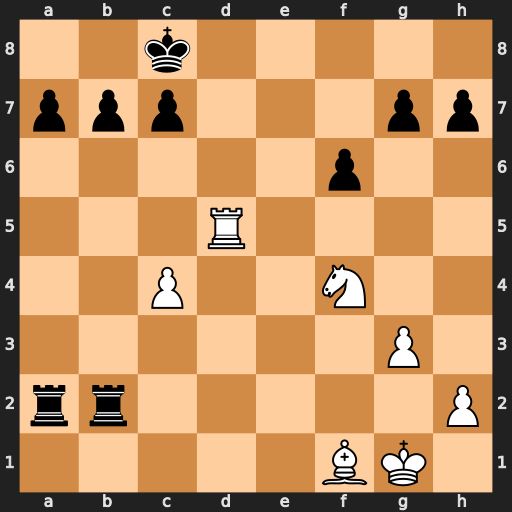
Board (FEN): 2k5/ppp3pp/5p2/3R4/2P2N2/6P1/rr5P/5BK1
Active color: w
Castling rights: -
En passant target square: -
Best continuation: Bh3+ f5 Bxf5+ Kb8 Rd8#